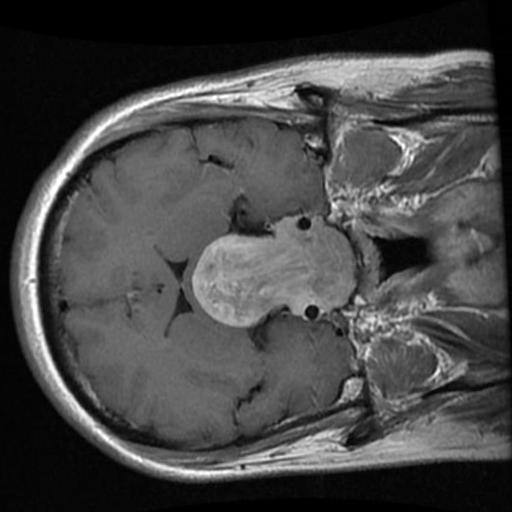
Label: brain_tumor